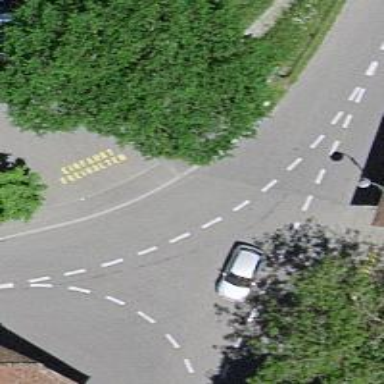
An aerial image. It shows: Bus stop with platform for public transport.